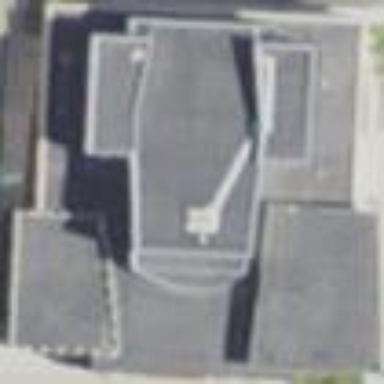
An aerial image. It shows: Arts center located within university building.